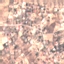
Land use / land cover class: Residential